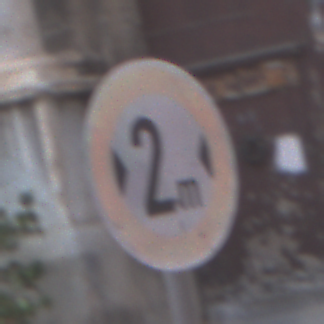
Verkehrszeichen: TatsaechlicheBreite2
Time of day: MorningAfternoon
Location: Outdoor (Urban)
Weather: PartlyCloudy
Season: NotSpecified
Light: Natural